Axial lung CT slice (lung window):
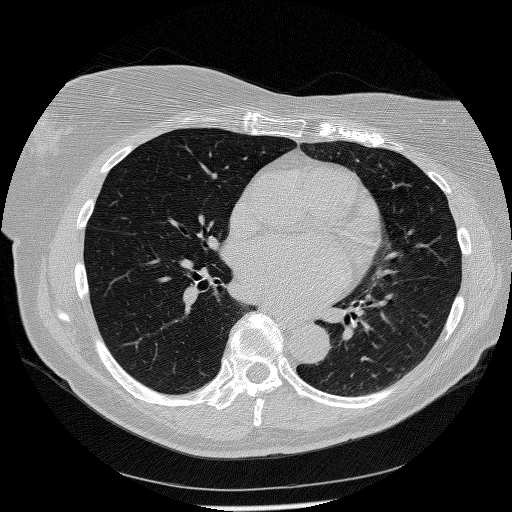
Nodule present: no